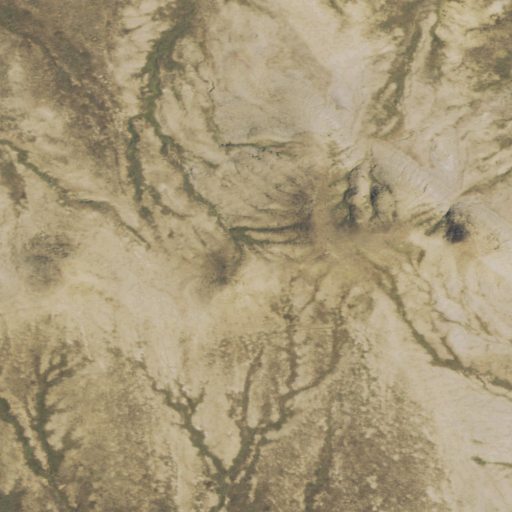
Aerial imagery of mountain in Wyoming named Eagle Buttes containing shrub and grassland